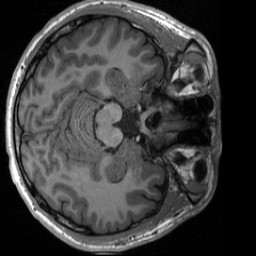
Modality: T1w
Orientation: axial
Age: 22
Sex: male
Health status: healthy
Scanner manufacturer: siemens
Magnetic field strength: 3 T
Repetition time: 2 s
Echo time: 0.00232 s